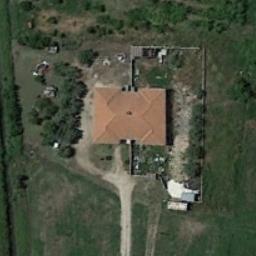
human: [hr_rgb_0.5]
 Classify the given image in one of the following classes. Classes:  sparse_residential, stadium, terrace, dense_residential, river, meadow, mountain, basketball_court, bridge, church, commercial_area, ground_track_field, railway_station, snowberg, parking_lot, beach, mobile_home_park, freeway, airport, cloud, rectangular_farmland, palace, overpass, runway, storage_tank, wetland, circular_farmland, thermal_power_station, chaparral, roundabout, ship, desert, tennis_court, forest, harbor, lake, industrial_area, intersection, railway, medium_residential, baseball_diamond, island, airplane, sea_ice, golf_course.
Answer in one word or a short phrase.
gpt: sparse_residential